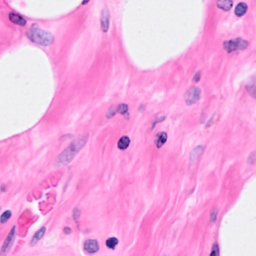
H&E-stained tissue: Breast